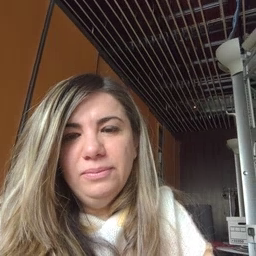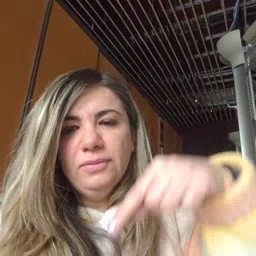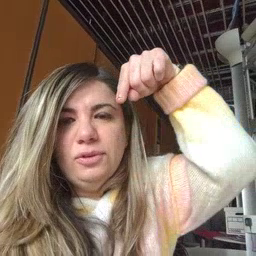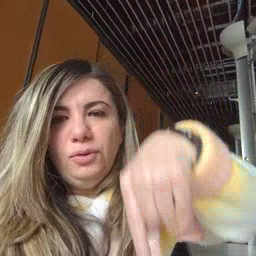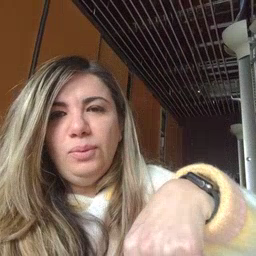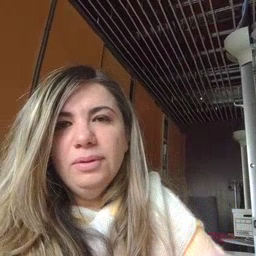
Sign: down